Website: apple
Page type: payment
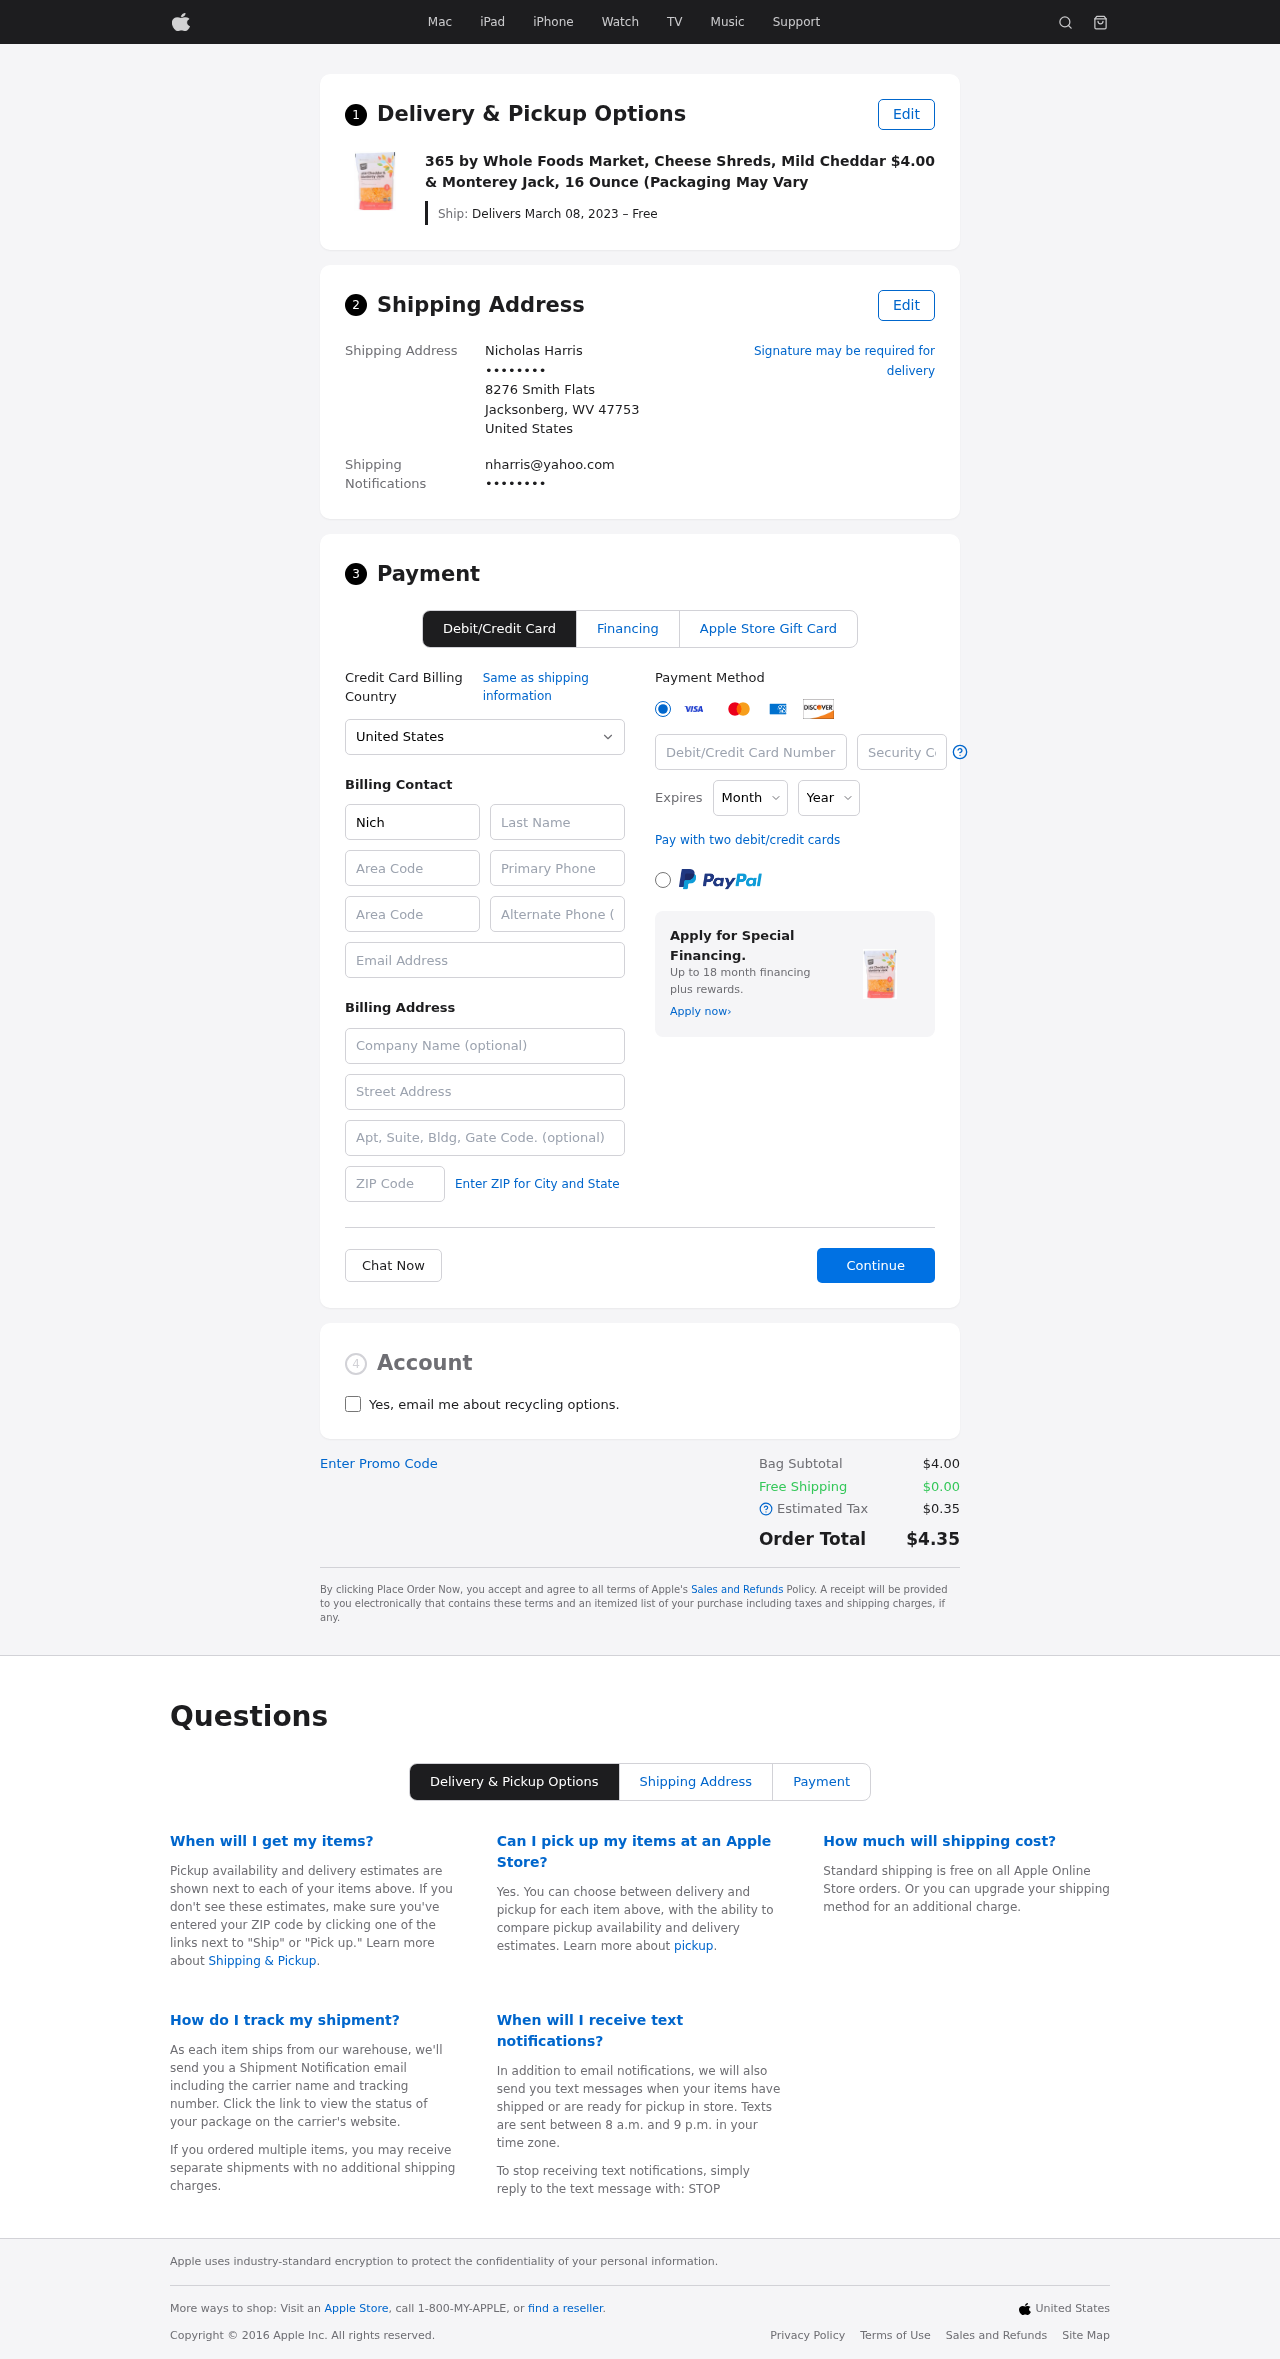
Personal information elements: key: PII_CARD_CVV
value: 3457
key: PII_CARD_EXPIRY_MONTH
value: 11
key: PII_CARD_EXPIRY_YEAR
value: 30
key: PII_CARD_NUMBER
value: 3770 4535 6043 257
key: PII_CITY_STATE_ZIP
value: Jacksonberg, WV 47753
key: PII_COMPANY
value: Kane LLC
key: PII_COUNTRY
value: United States
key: PII_EMAIL
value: nharris@yahoo.com
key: PII_EMAIL2
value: nharris@yahoo.com
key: PII_FIRSTNAME
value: Nicholas
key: PII_FULLNAME
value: Nicholas Harris
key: PII_LASTNAME
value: Harris
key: PII_PHONE3
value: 9243922058
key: PII_PHONE_ALT
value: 4179361772
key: PII_PHONE_ALT_AREA
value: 417
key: PII_PHONE_AREA
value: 924
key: PII_POSTCODE2
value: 50517
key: PII_SECURITY_CODE
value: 34287
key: PII_STREET
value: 8276 Smith Flats
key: PII_STREET2
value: Suite 626
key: PII_PHONE
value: ••••••••
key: PII_PHONE2
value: ••••••••
Product elements: key: PRODUCT1_NAME
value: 365 by Whole Foods Market, Cheese Shreds, Mild Cheddar & Monterey Jack, 16 Ounce (Packaging May Vary
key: PRODUCT1_PRICE
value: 4
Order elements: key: ORDER_DELIVERY_DATE
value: Delivers March 08, 2023 – Free
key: ORDER_SUBTOTAL
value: $4.00
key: ORDER_SHIPPING_COST
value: $0.00
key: ORDER_TAX
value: $0.35
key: ORDER_TOTAL
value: $4.35